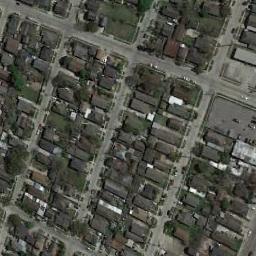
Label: dense_residential